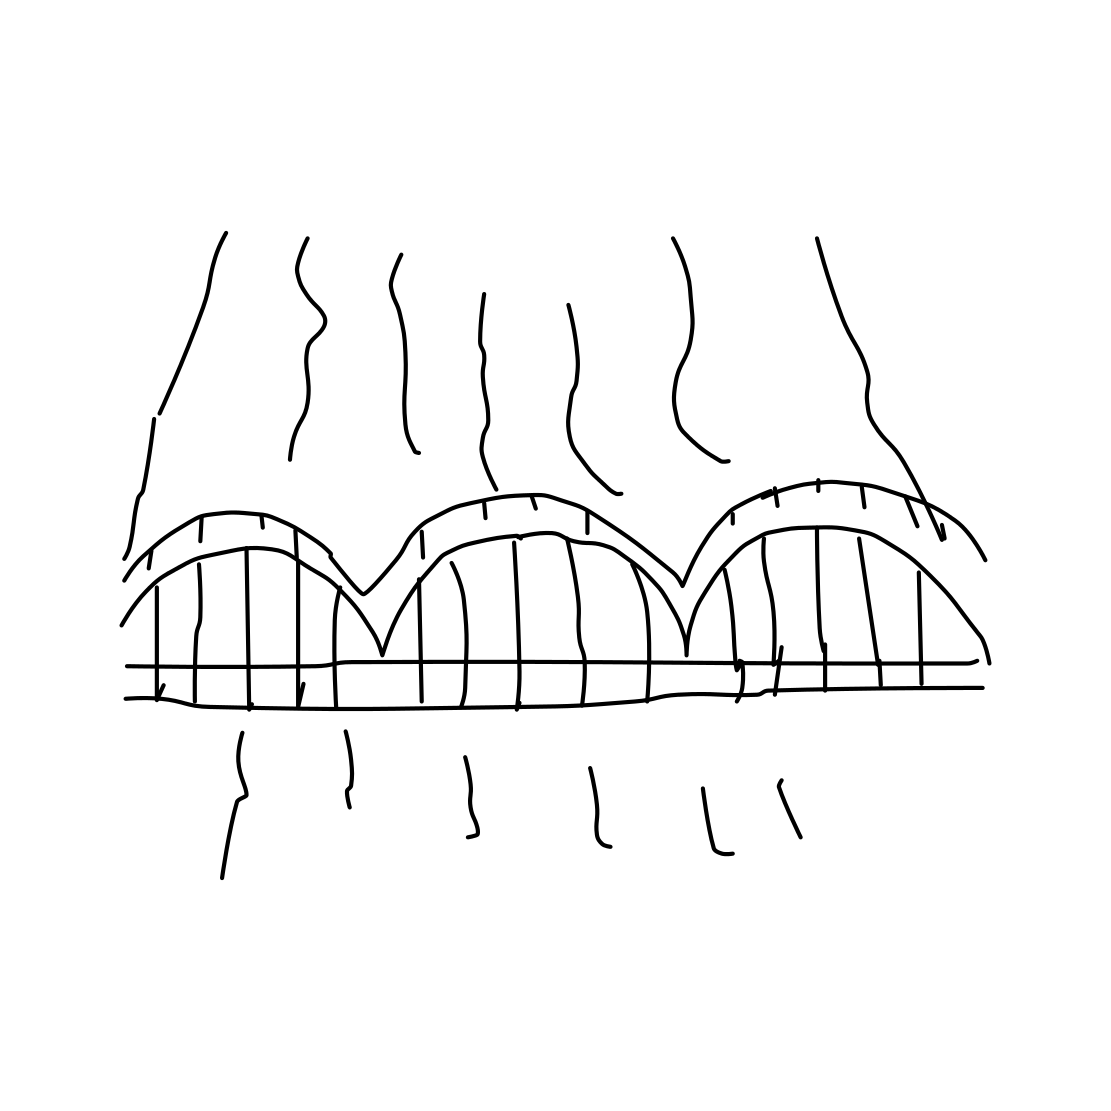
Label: bridge